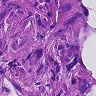
Metastatic tissue present: yes